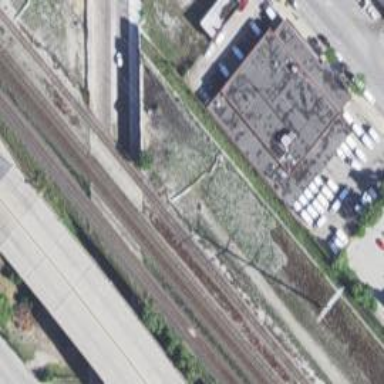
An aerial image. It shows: Railway bridge over siding rail service.